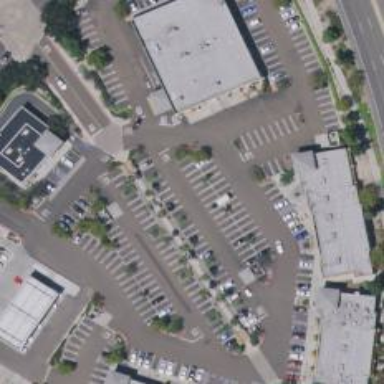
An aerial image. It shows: Retail area.